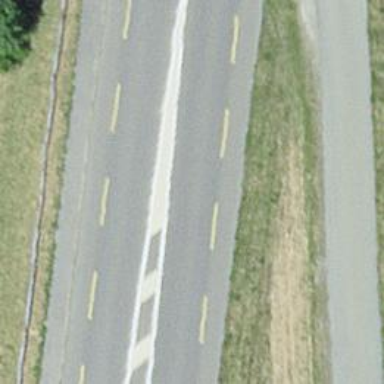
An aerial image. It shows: Primary highway.